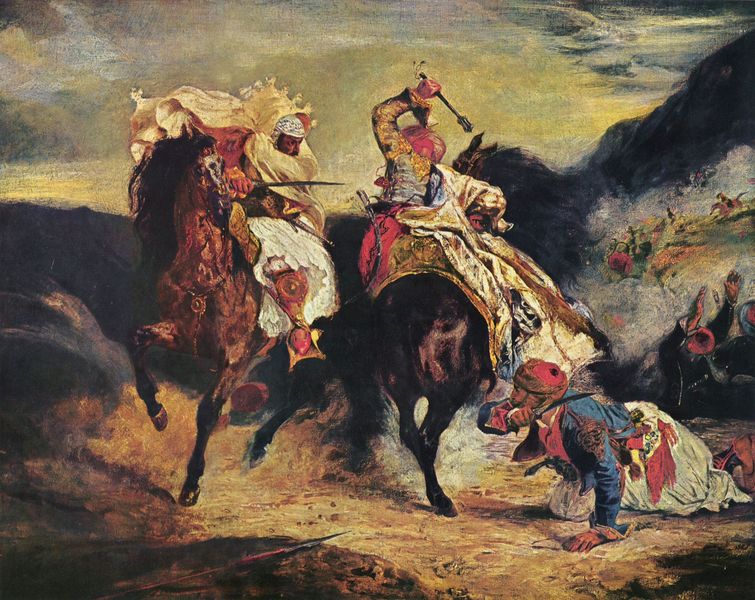
Titel: Kampf des Giaur mit dem Pascha
Künstler: Eugène Delacroix
Standort: Chicago (Illinois)
Institution: The Art Institute of Chicago
Schlagwörter: angriff, berg, blau, dunkel, felsen, gemälde, hand, himmel, kampf, kämpfer, mann, umhang, weiß, wolken, gelb, landschaft, sand, abend, braun, bunt, licht, männer, nacht, schwarz, rot, tier, tiere, tuch, weg, beige, malerei, falten, kleidung, messer, öl, erde, hügel, rauch, sonne, boden, gewand, mantel, gewänder, pferd, pferde, reiter, hufe, mähne, reiten, sattel, zaumzeug, zwei, berge, gebirge, farbe, platz, krieg, schlacht, wild, lanze, soldaten, kopftuch, abendstimmung, orient, knüppel, schwert, schwerter, säbel, gemetzel, knien, staub, mäntel, degen, kämpfen, dolch, krieger, umhänge, speer, hinterhalt, turban, keule, schlagen, abenddämmerung, türkei, getummel, araber, turbane, gefecht, gel, zweikampf, reiterkampf, türke, fez, osmane, osmanen, türken, mauren, staubwolken, keulen, staubwolke, tartaren, krummschwert, wafeen, 2 reiter, reiterkmpf, liegende lanze, türkischer soldat, schwertkampf, #düster